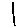
Label: line